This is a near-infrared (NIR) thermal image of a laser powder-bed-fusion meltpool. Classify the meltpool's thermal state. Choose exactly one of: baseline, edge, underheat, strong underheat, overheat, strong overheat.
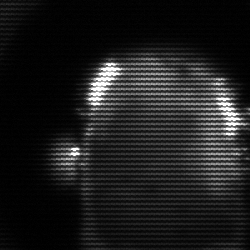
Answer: baseline